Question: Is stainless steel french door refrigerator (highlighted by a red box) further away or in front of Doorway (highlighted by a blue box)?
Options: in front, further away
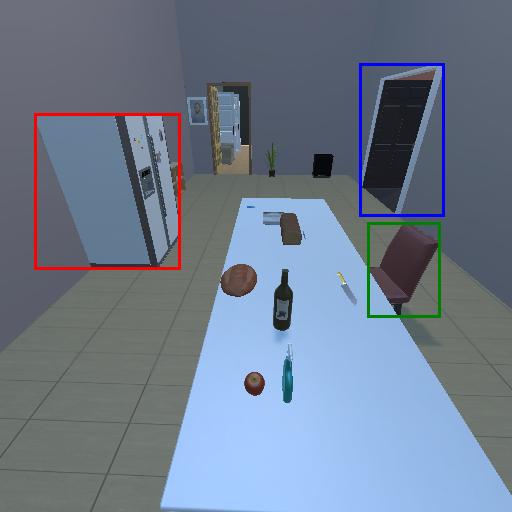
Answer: in front